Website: apple
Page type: customer-info-address
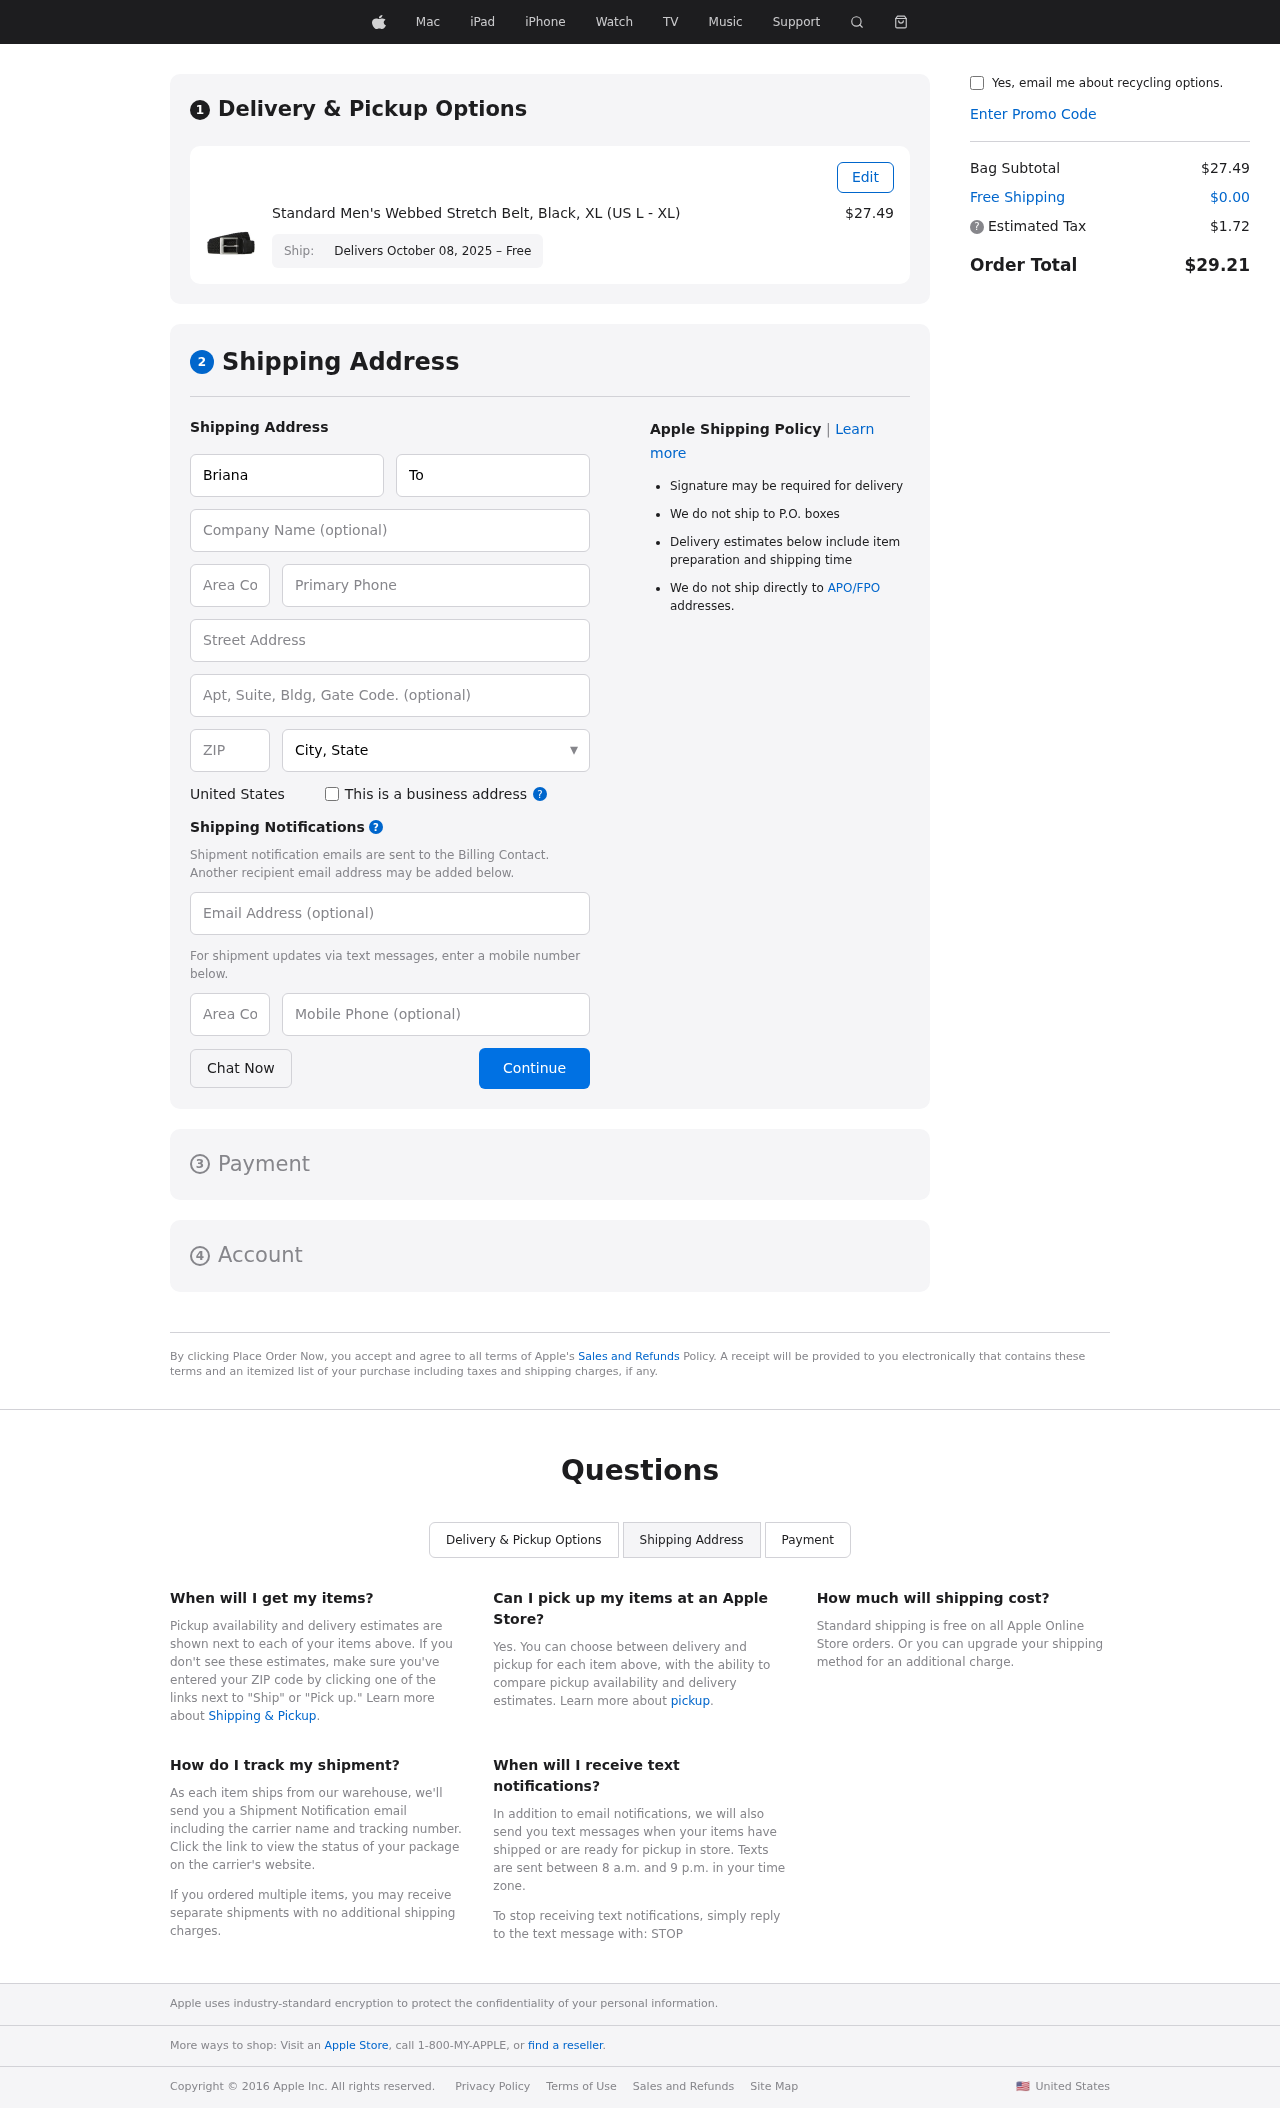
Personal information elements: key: PII_CITY_STATE
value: East Monica, GU
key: PII_COMPANY
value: Miller-Tate
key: PII_COUNTRY
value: United States
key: PII_EMAIL
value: briana_todd@gmail.com
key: PII_FIRSTNAME
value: Briana
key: PII_LASTNAME
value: Todd
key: PII_PHONE
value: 3366231243
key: PII_PHONE_AREA
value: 336
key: PII_POSTCODE
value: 35480
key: PII_STREET
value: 756 Stacey Burg Apt. 811
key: PII_STREET2
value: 1302 David Turnpike Suite 899
Product elements: key: PRODUCT1_NAME
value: Standard Men's Webbed Stretch Belt, Black, XL (US L - XL)
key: PRODUCT1_PRICE
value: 27.49
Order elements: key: ORDER_DELIVERY_DATE
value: Delivers October 08, 2025 – Free
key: ORDER_SUBTOTAL
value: $27.49
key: ORDER_SHIPPING_COST
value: $0.00
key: ORDER_TAX
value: $1.72
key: ORDER_TOTAL
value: $29.21